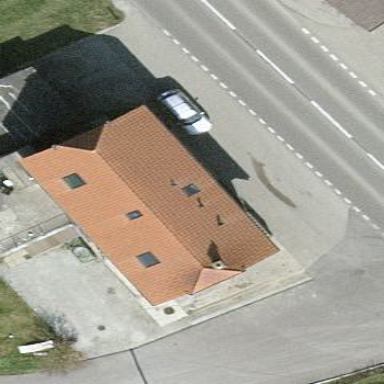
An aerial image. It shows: Building.